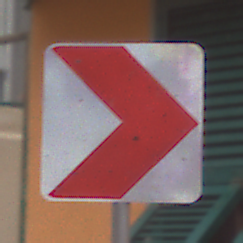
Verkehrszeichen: RichtungstafelnInKurvenKleinLinks
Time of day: Midday
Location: Outdoor (Urban)
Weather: Overcast
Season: NotSpecified
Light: Natural